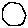
Label: circle